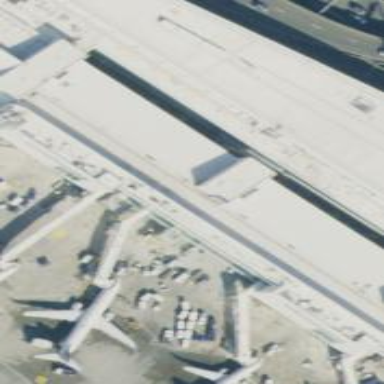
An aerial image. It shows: Airport gate.